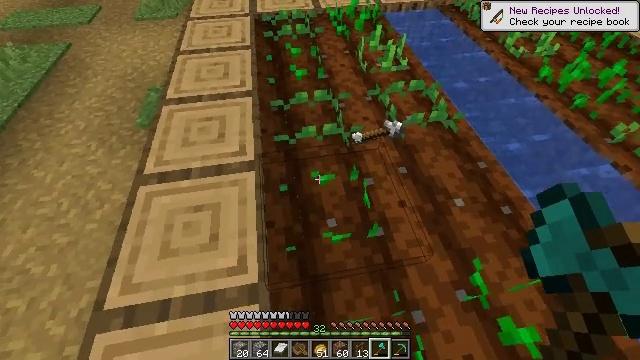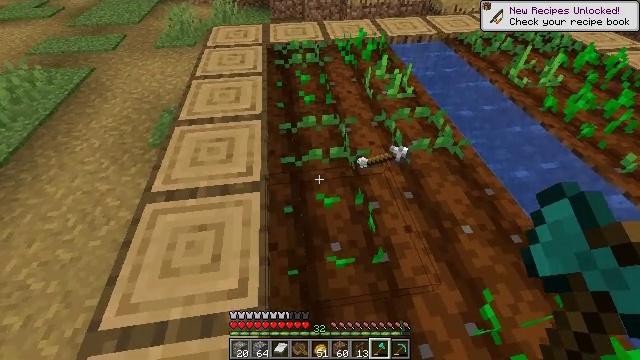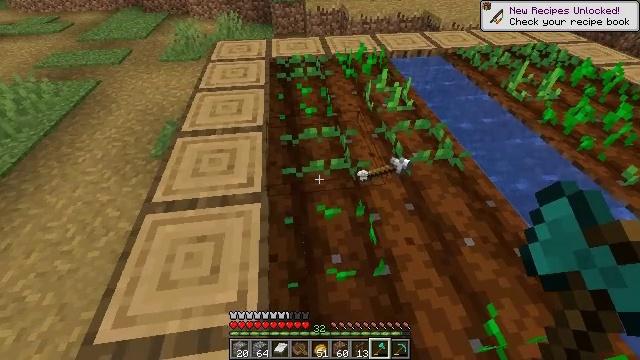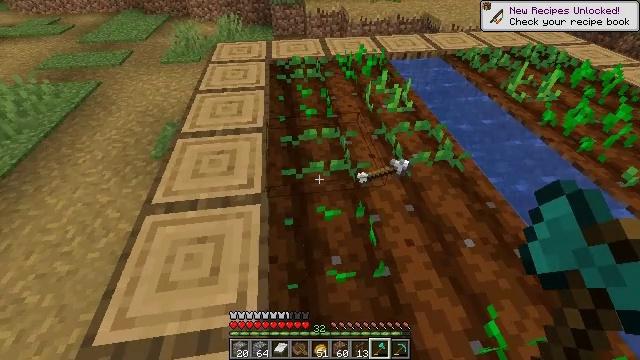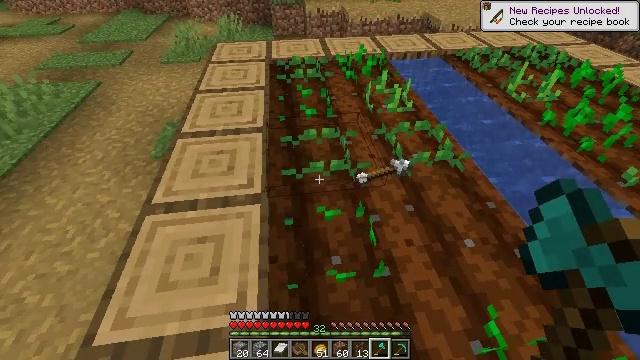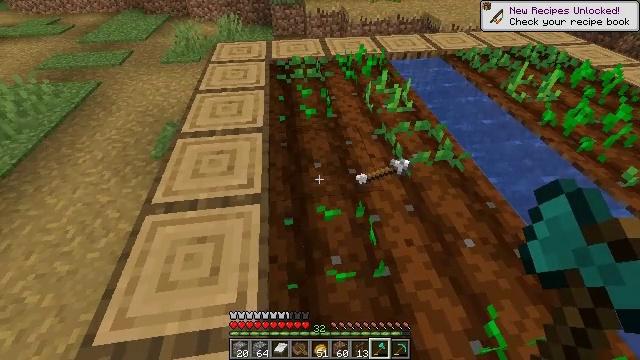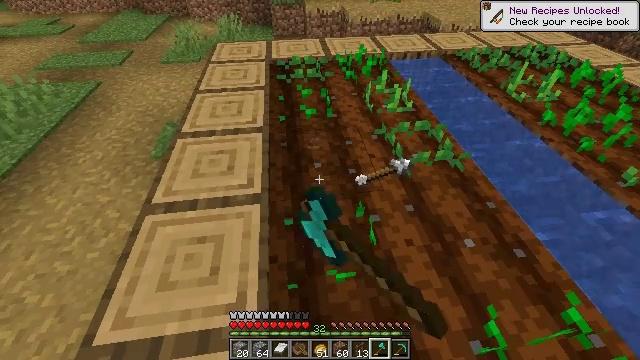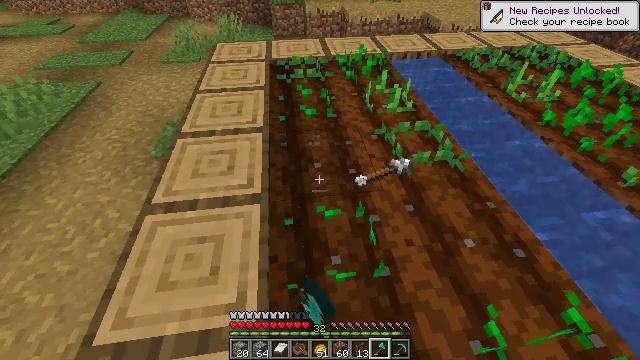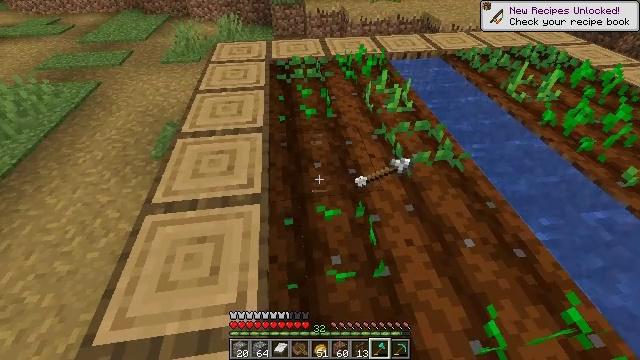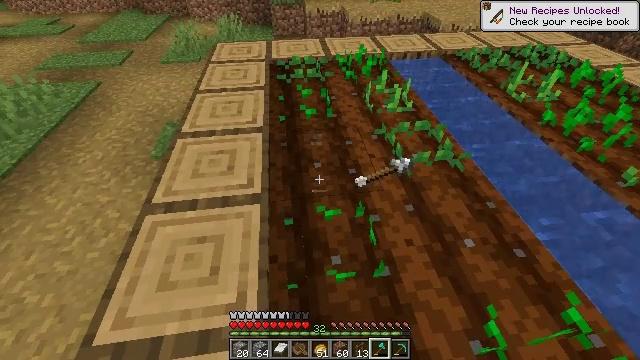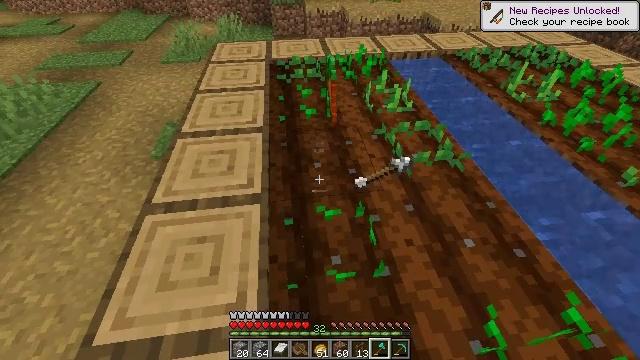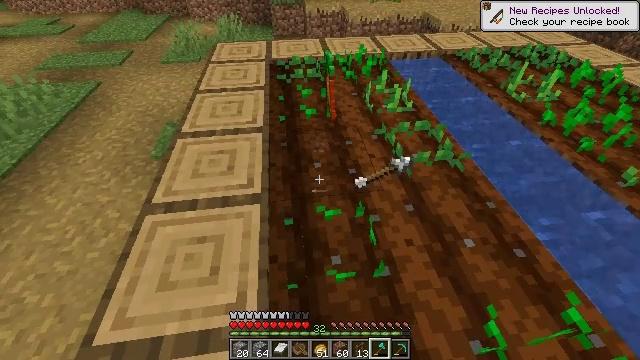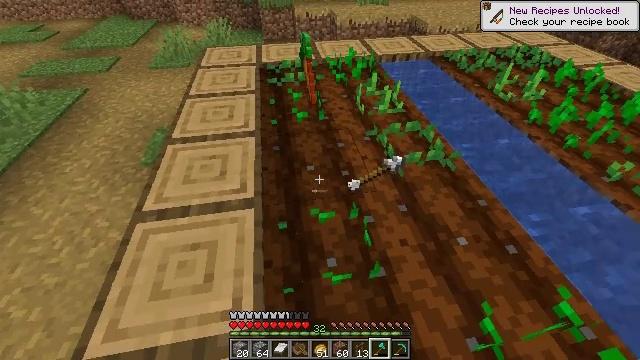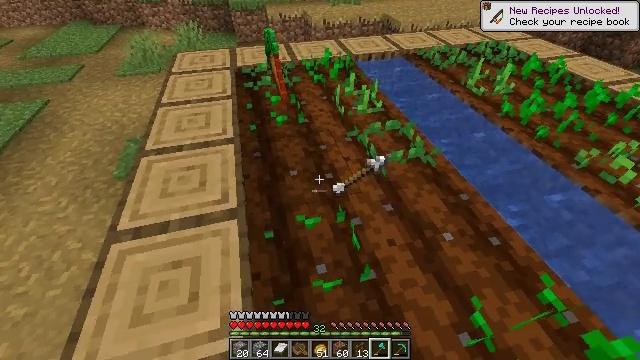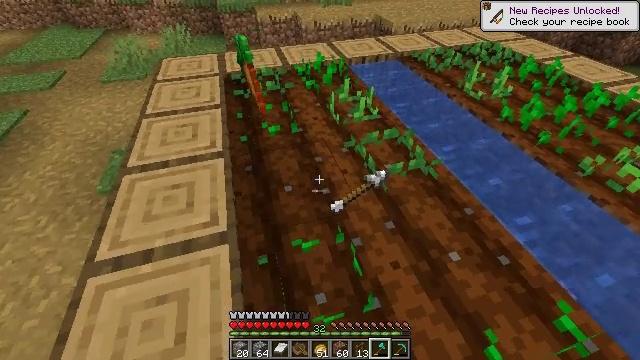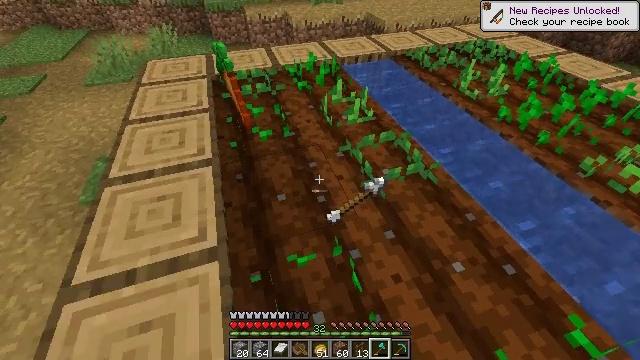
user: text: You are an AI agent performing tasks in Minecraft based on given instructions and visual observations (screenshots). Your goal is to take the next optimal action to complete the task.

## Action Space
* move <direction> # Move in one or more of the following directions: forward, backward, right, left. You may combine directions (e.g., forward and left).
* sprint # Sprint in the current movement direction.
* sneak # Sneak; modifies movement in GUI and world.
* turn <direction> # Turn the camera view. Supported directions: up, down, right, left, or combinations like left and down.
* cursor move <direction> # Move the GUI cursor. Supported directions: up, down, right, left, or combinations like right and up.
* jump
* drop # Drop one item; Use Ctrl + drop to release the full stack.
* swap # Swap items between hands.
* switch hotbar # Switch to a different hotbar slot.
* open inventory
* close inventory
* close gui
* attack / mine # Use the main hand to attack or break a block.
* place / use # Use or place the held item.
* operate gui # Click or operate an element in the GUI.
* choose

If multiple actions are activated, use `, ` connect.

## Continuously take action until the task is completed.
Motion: motion action
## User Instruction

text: Retrieve carrots by attacking the plant.
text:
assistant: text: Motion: turn left and up
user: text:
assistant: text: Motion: turn up
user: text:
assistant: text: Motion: no_op
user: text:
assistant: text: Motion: no_op
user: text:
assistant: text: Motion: attack / mine
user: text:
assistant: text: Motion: attack / mine
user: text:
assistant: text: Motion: no_op
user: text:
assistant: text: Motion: no_op
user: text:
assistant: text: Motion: no_op
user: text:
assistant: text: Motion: no_op
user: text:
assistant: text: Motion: no_op
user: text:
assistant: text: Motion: turn right
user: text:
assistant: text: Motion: move forward, turn right
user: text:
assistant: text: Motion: move forward, turn right
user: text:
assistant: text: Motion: move forward, turn right
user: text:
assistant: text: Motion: turn right
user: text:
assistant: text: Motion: turn right
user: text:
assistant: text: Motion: turn right
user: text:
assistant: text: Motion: no_op
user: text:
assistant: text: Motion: no_op
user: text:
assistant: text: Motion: turn right
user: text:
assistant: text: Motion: turn right
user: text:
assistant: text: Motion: turn right
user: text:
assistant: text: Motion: attack / mine
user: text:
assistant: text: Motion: attack / mine
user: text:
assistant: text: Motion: no_op
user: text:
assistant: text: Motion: no_op
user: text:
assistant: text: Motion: no_op
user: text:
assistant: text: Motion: no_op